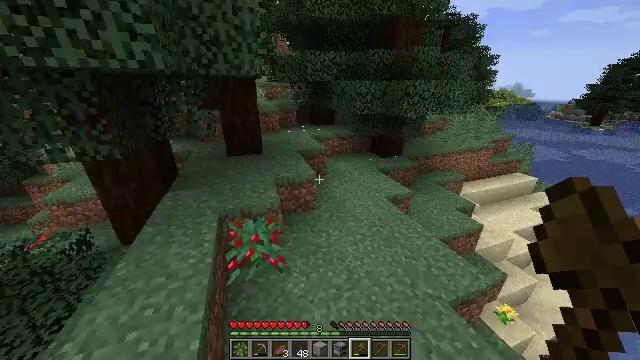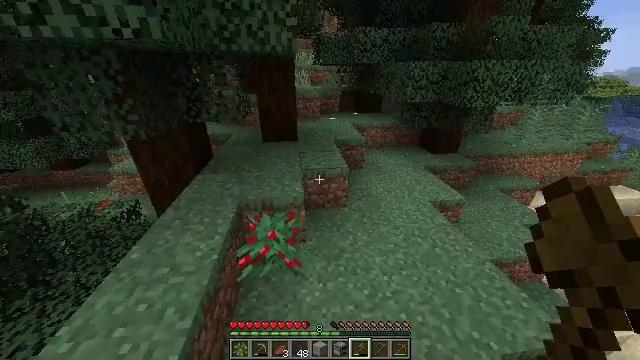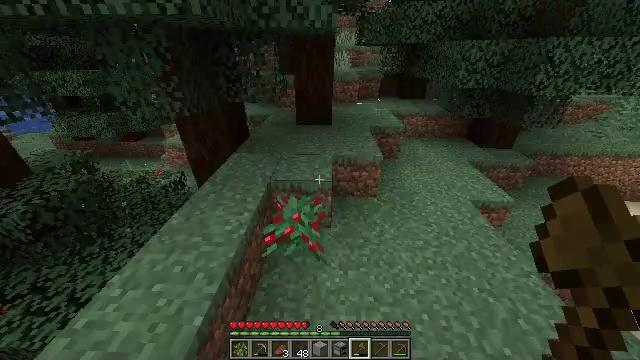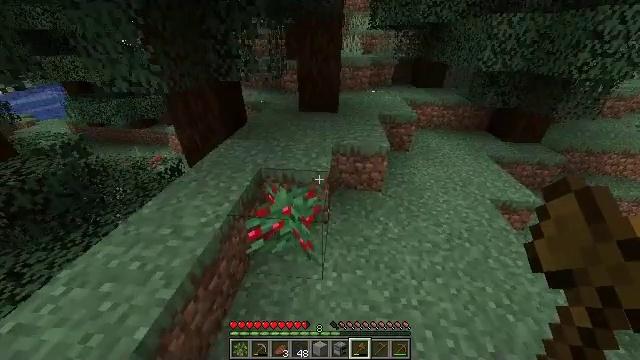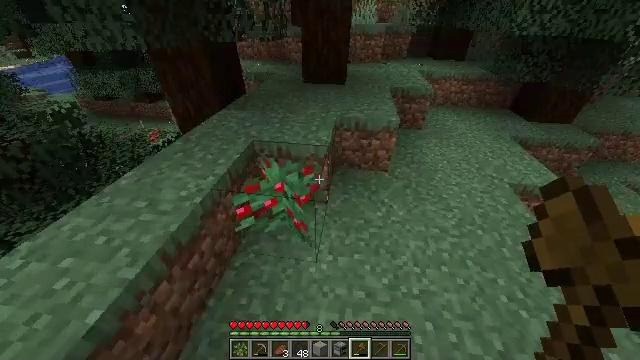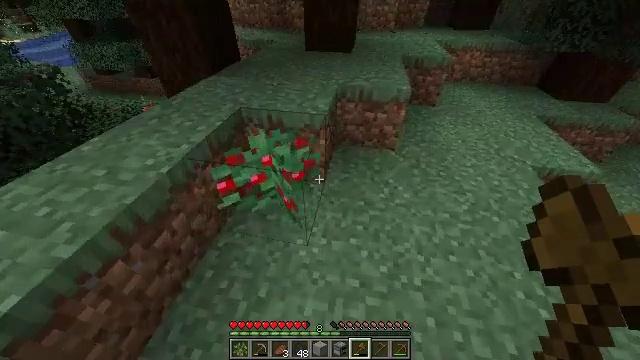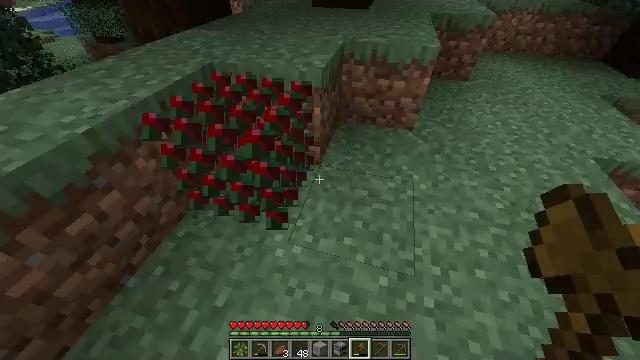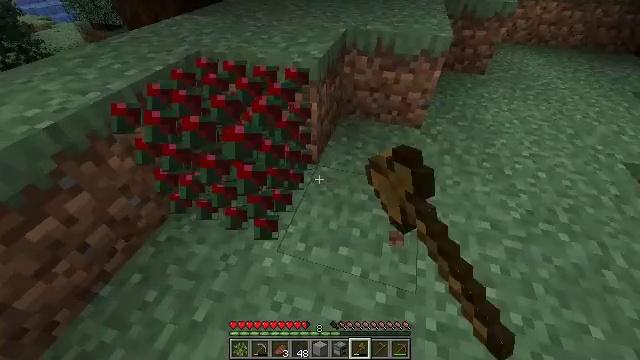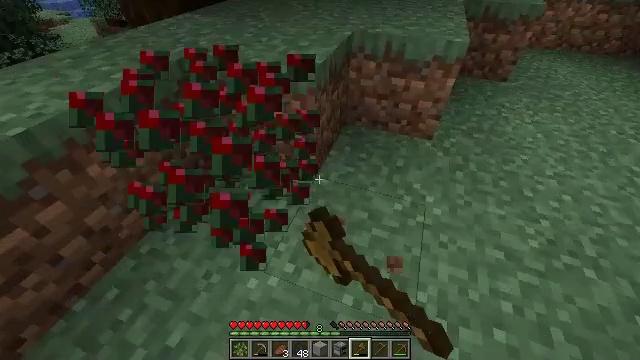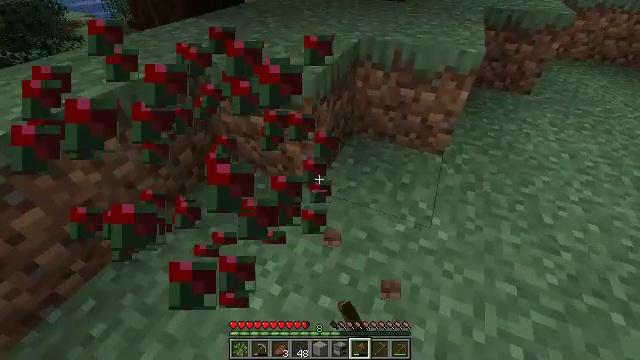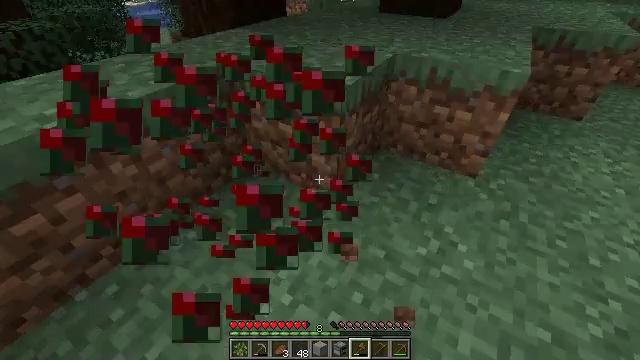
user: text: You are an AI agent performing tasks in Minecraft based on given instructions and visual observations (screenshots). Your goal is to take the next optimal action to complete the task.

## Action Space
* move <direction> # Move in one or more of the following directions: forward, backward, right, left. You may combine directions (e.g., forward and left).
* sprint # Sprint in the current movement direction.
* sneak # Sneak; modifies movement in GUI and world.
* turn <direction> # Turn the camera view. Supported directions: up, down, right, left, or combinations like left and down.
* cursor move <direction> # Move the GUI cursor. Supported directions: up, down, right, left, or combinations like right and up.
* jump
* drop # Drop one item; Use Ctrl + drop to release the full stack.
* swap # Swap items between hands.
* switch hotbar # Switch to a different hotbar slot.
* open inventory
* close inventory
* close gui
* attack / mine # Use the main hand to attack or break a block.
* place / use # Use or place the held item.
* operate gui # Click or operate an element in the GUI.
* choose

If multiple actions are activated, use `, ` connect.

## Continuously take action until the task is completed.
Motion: motion action
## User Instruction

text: Mine the sweet berry bush.
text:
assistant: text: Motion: move forward, turn left and down
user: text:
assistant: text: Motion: move forward, turn left and down
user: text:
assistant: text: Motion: move forward, turn left and down
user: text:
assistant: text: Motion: move forward, turn left and down
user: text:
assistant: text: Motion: turn left and down
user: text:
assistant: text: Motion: turn left and down, attack / mine
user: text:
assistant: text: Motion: turn left, attack / mine
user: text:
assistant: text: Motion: turn left, attack / mine
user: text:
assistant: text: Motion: turn left and up
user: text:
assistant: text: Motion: turn left and up
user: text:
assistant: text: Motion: no_op